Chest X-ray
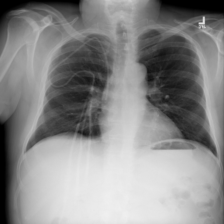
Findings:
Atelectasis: negative
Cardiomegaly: negative
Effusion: negative
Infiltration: negative
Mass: negative
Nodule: negative
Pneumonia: negative
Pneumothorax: negative
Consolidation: negative
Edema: negative
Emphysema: negative
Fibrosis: negative
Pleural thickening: negative
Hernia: negative